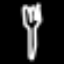
Label: fork